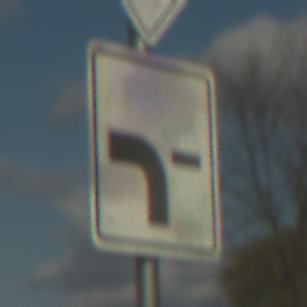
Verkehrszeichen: VerlaufVorfahrtsstrasse6
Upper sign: Vorfahrtsstrasse
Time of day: MorningAfternoon
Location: Outdoor (RoadRail)
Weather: PartlyCloudy
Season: NotSpecified
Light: Natural